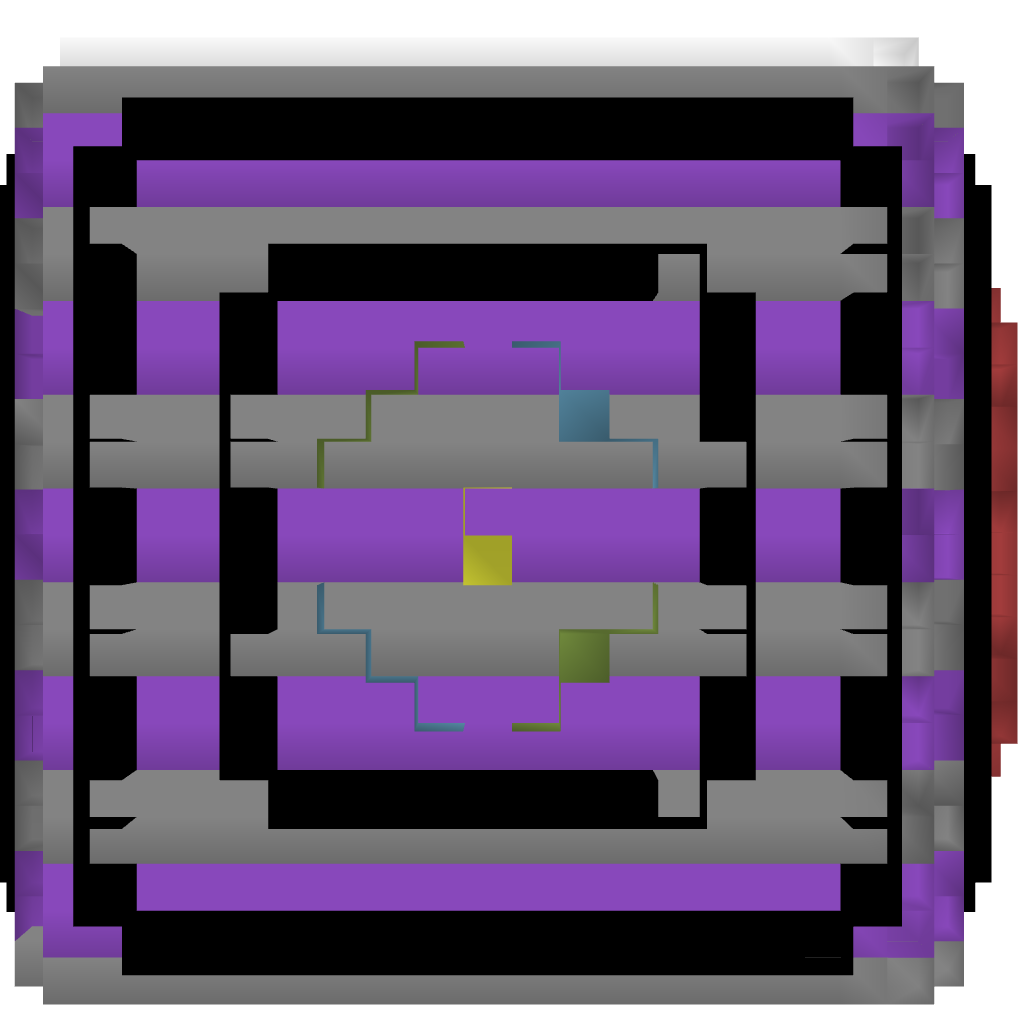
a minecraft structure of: Electronic Connect Four high quality